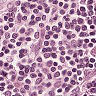
Metastatic tissue present: no